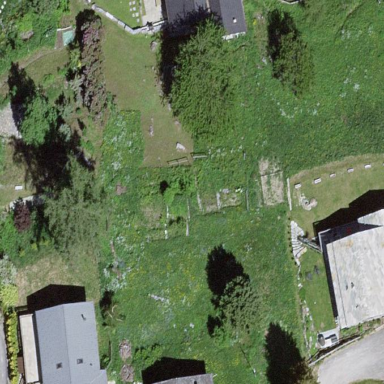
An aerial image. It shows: Garden that is leisure land.